Question: We have a maven project for which we have set up jenkins for build. The reporsitory has a large tools folder which i didn't want Jenkins to download.
> I just want jenkins to download src folder and pom.xml file.
I added two reporsitory locations in Jenkins - only to learn that Single file checkouts are not possible
This forced me to use shell script option provided by Jenkins for checking out pom .xml . PFB the script outline.
'''
svn checkout $pomUrl . --depth empty
svn update pom.xml
'''
I did not find an option in my scm plugin of Jenkins to do an empty checkout
<URL>
But POLL SCM of jenkins is only polling the src folder and builds are not triggered if i make some changes to pom.xml. Is there a way to ensure Polling of my pom.xml as well?

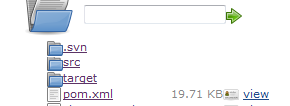
Answer: No. Jenkins will poll what it knows.
In your scenario:
- -
You will have to rearrange your structure, either move the tools folder outside of the main checkout (if it's so large that it's prohibitive, why do you have it in the root location?), or move the 'pom.xml' into the 'src' folder.
Here is an idea. Haven't tried so don't know if that will work.
- 'pom'- - 'pom'- 'Empty'- - 'src''pom'- '/trunk/myapp/src/.* /trunk/myapp/pom.xml'